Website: apple
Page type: account-selection
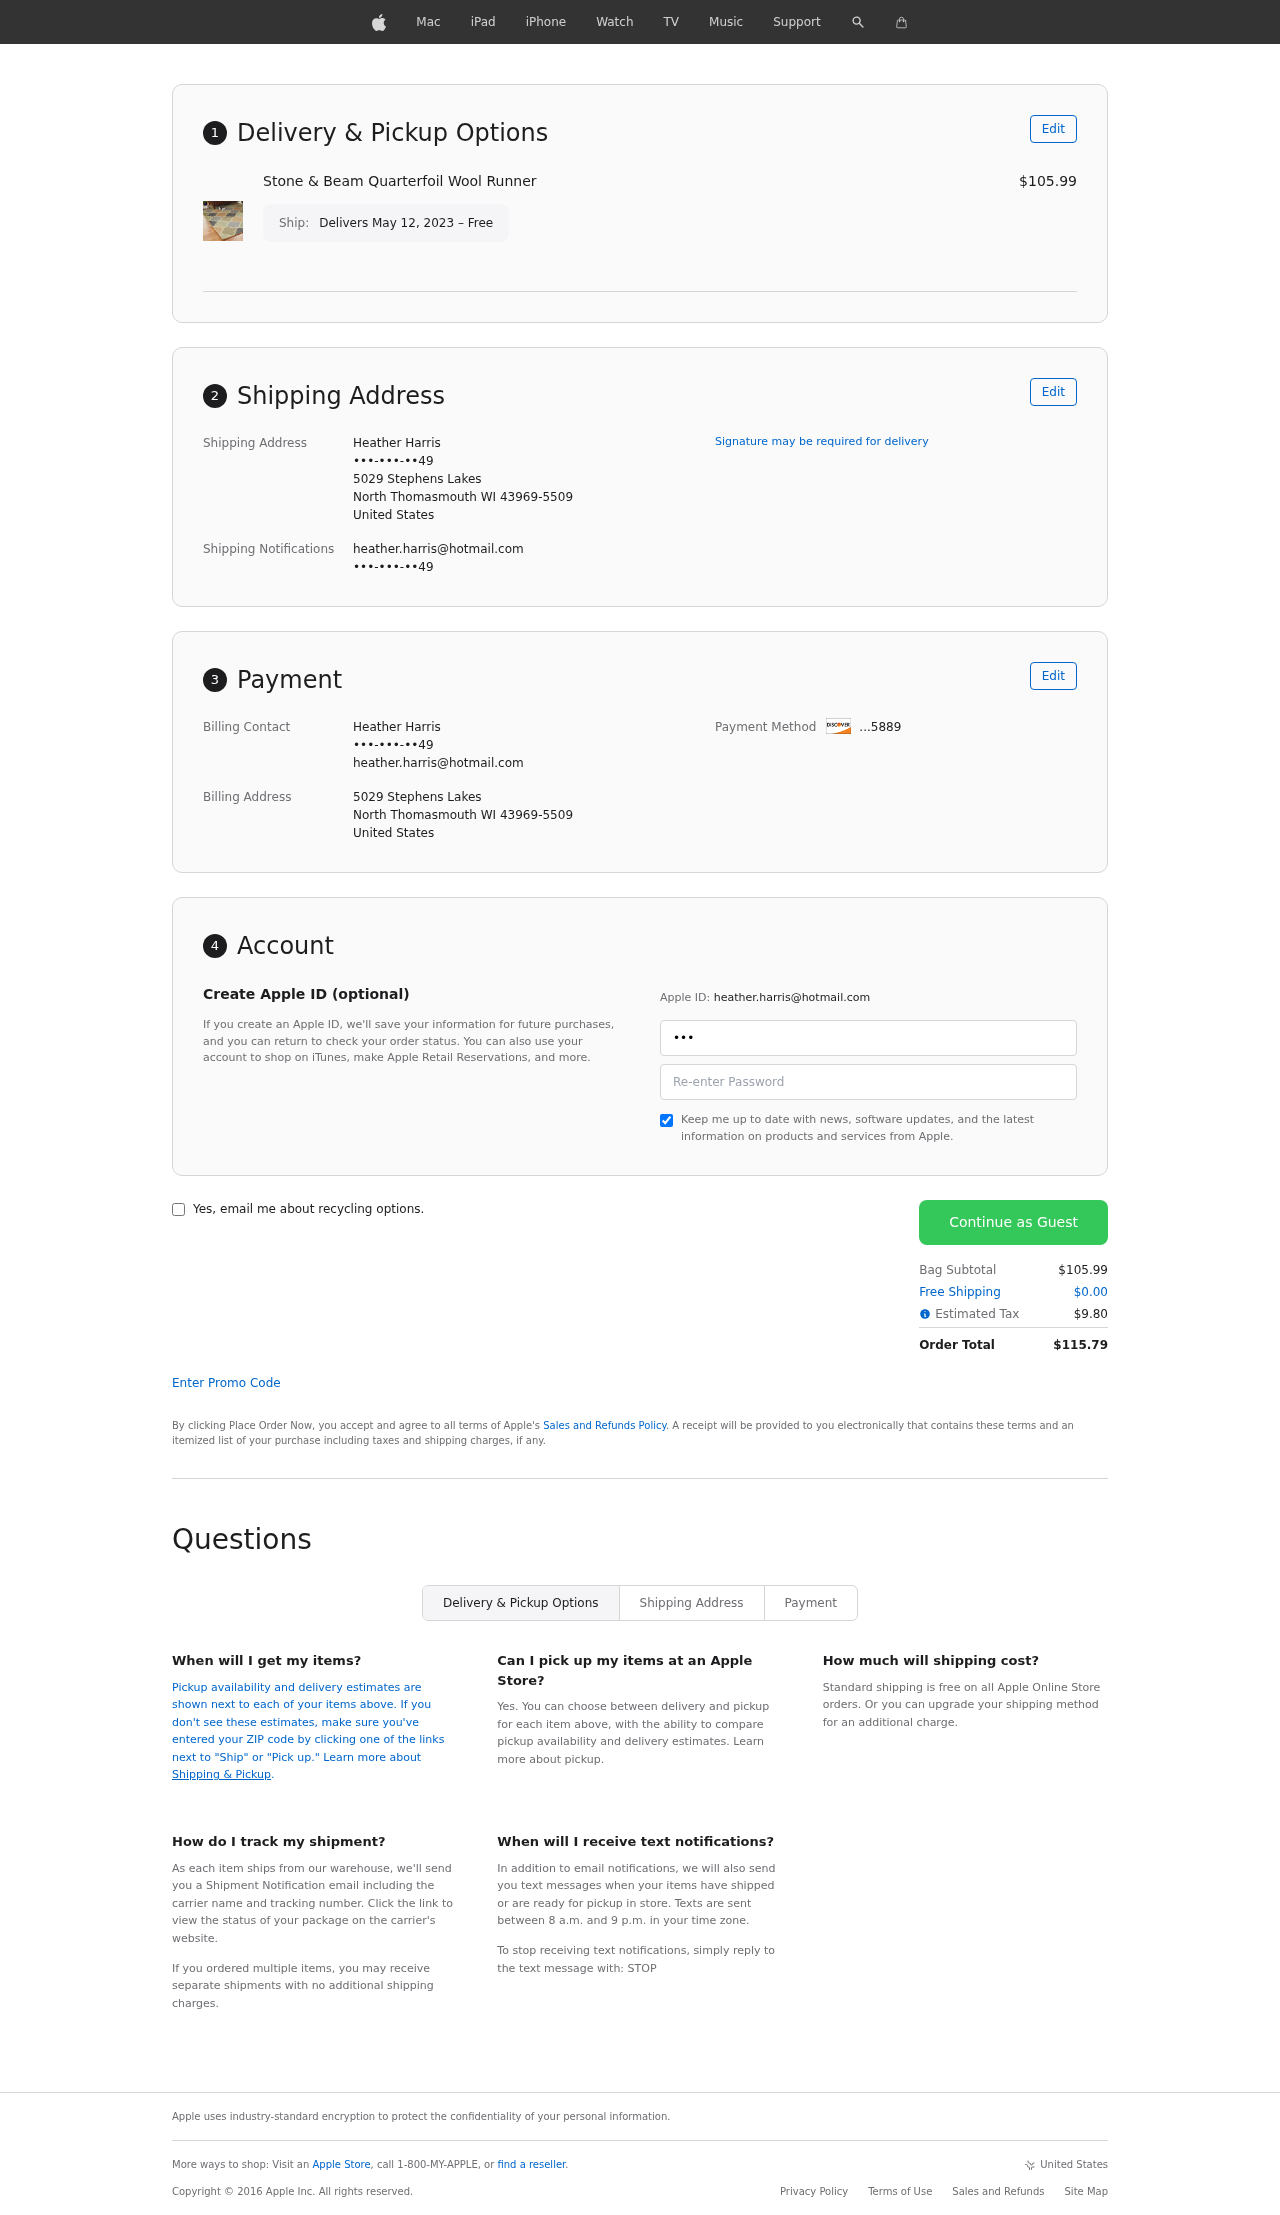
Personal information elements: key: PII_CARD_LAST4
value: ...5889
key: PII_CITY
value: North Thomasmouth
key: PII_COUNTRY
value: United States
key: PII_EMAIL
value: heather.harris@hotmail.com
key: PII_FULLNAME
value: Heather Harris
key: PII_PHONE
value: •••-•••-••49
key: PII_POSTCODE_FULL
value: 43969-5509
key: PII_POSTCODE_FULL
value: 43969
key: PII_STATE_ABBR
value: WI
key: PII_STREET
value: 5029 Stephens Lakes
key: PII_PHONE_LINE_NUMERIC
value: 49
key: PII_PHONE_SUFFIX_NUMERIC
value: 49
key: PII_FIRSTNAME
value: Heather
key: PII_LASTNAME
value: Harris
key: PII_FULLNAME2
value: Heather Harris
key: PII_FULLNAME3
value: Heather Harris
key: PII_FIRSTNAME2
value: Heather
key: PII_FIRSTNAME3
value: Heather
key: PII_LASTNAME2
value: Harris
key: PII_LASTNAME3
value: Harris
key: PII_FIRSTNAME_DERIVED
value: Heather
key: PII_LASTNAME_DERIVED
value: Harris
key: PII_FULLNAME_DERIVED
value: Heather Harris
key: PII_NAME_FULL_DERIVED
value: Heather Harris
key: PII_EMAIL2
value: heather.harris@hotmail.com
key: PII_EMAIL3
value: heather.harris@hotmail.com
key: PII_STREET2
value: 5029 Stephens Lakes
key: PII_POSTCODE
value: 43969
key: PII_POSTCODE_EXT
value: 5509
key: PII_POSTCODE_NUMERIC
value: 43969
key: PII_POSTCODE_EXT_NUMERIC
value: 5509
Product elements: key: PRODUCT1_NAME
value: Stone & Beam Quarterfoil Wool Runner
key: PRODUCT1_PRICE
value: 105.99
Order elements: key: ORDER_DELIVERY_DATE
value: Delivers May 12, 2023 – Free
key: ORDER_SUBTOTAL
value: $105.99
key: ORDER_SHIPPING_COST
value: $0.00
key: ORDER_TAX
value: $9.80
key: ORDER_TOTAL
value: $115.79